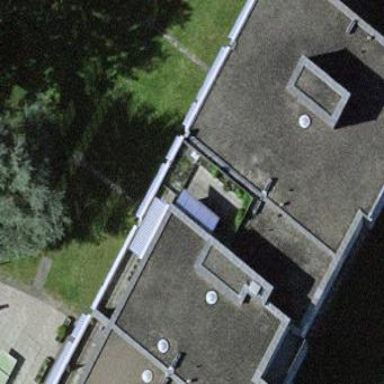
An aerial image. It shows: Image showing building with apartments.